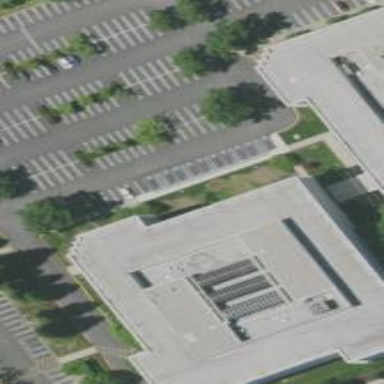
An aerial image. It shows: Office building.